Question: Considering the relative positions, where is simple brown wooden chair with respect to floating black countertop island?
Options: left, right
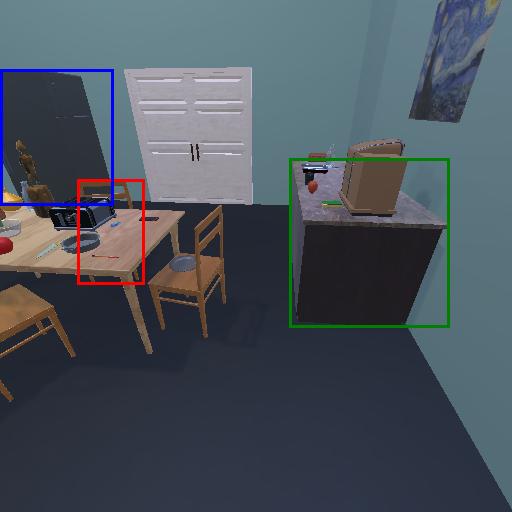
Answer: left